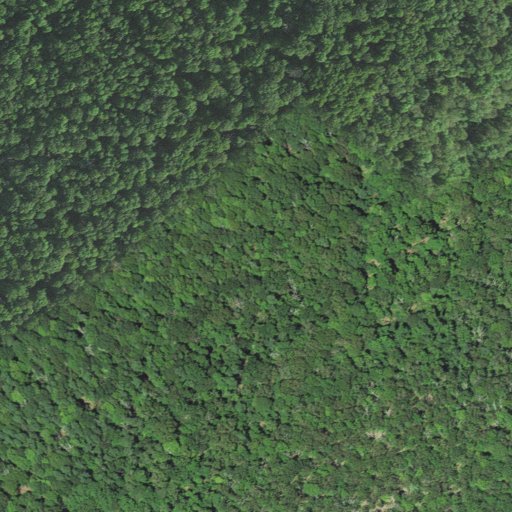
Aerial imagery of mountain in West Virginia named Pickle Mountain containing deciduous forest and shrub